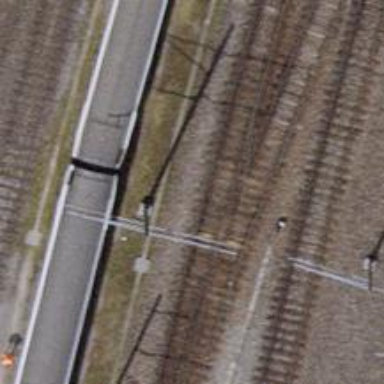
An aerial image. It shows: Railway siding with one electrified track and contact line for powering the train.